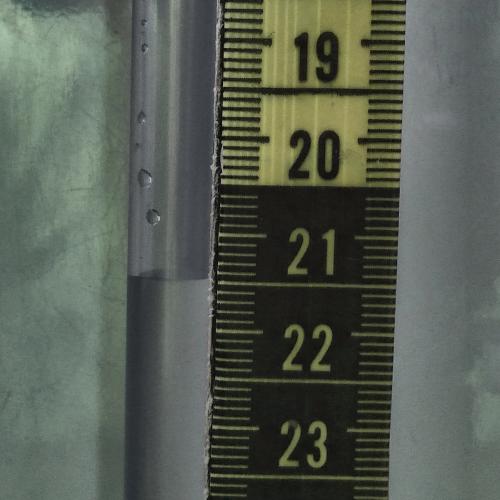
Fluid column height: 21.5 cm